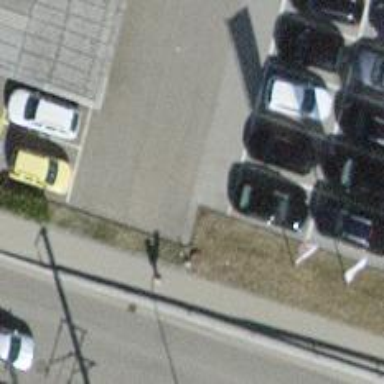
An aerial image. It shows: Parking aisle designated as service road.